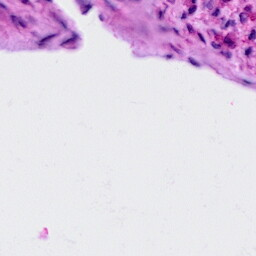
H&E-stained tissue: Cervix